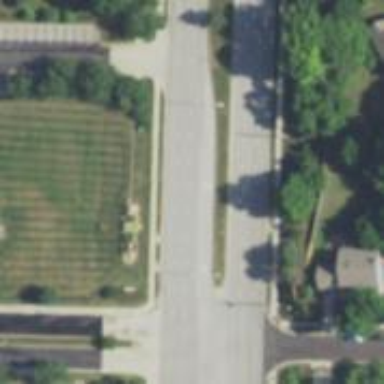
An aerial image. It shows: Road with dash markings.